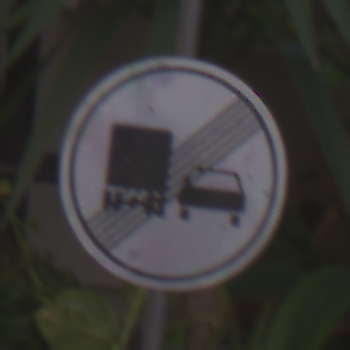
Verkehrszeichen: EndeUeberholverbotKraftfahrzeuge
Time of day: MorningAfternoon
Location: Outdoor (Urban)
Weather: Clear
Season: NotSpecified
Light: Natural